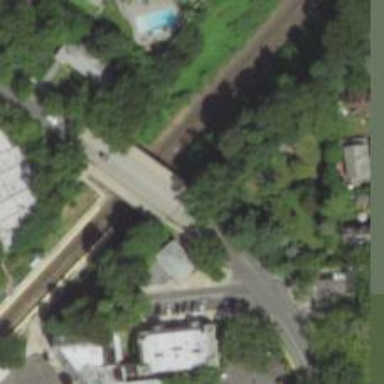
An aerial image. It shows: Footway on bridge.